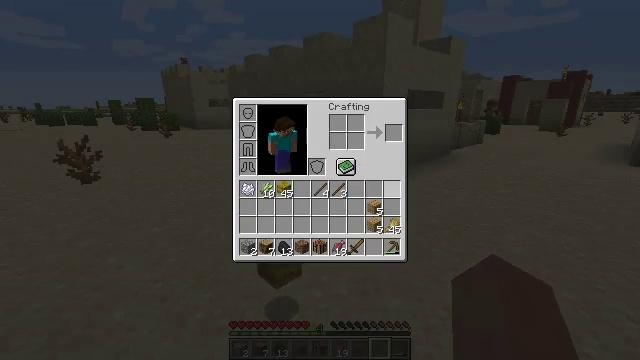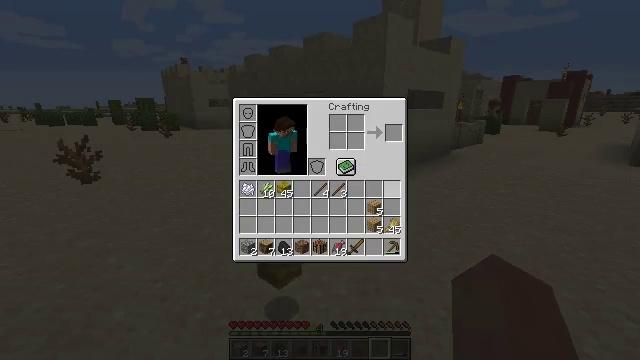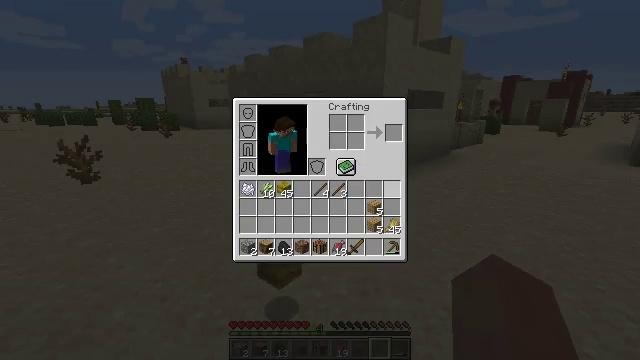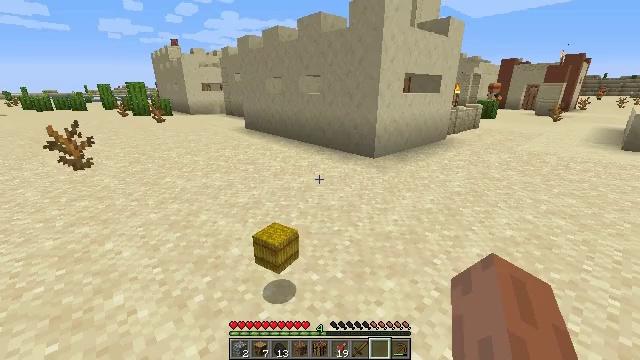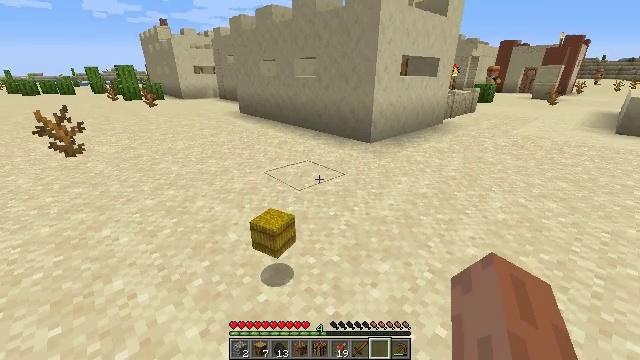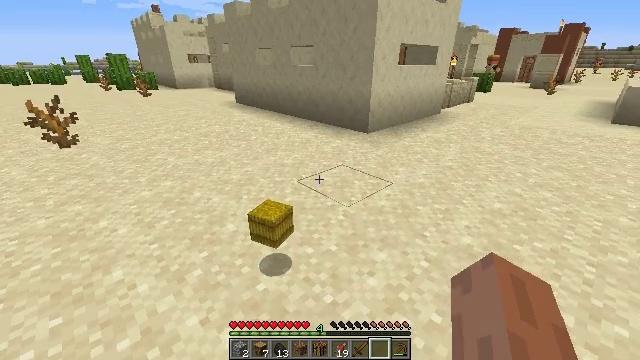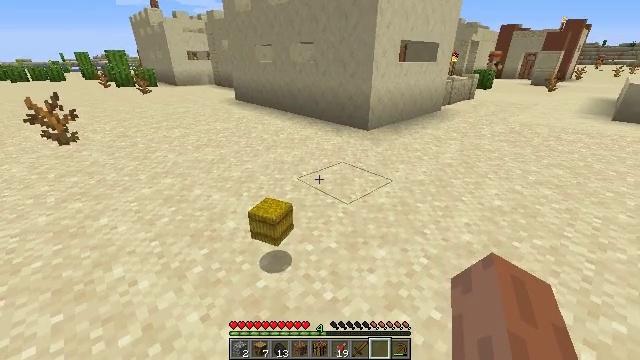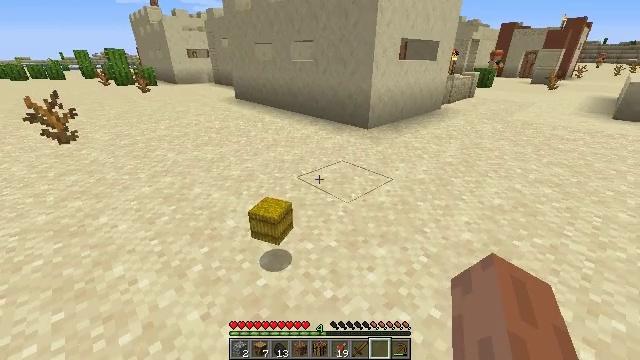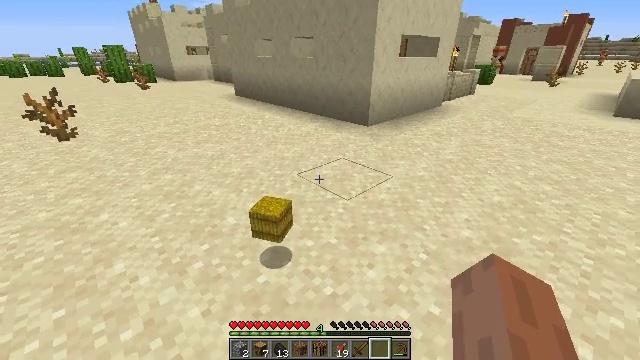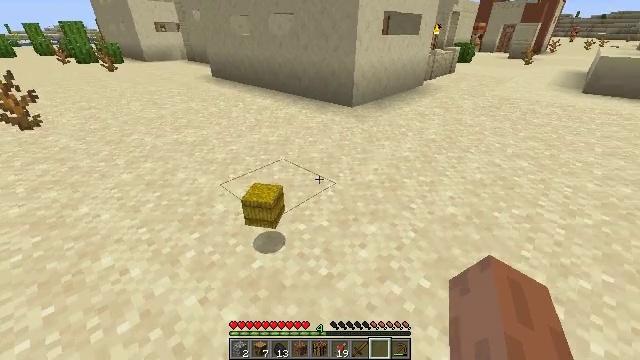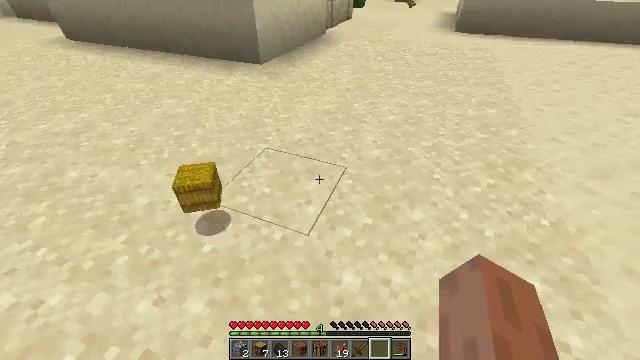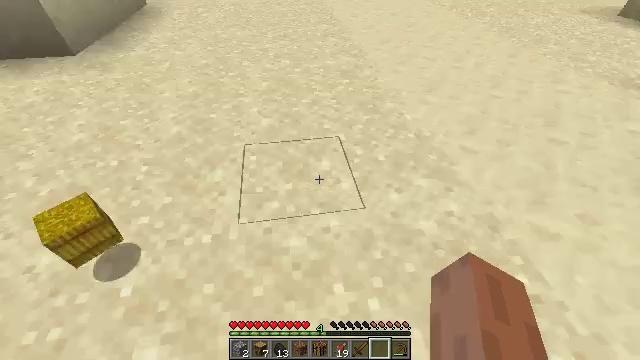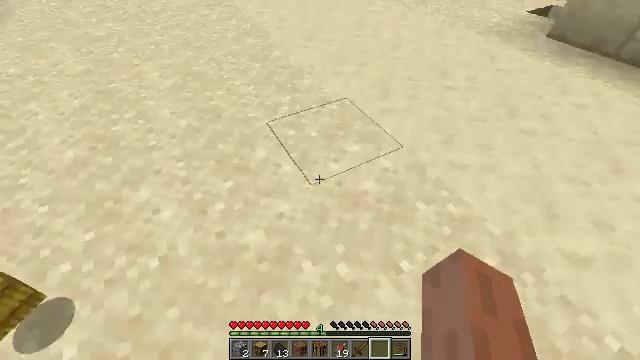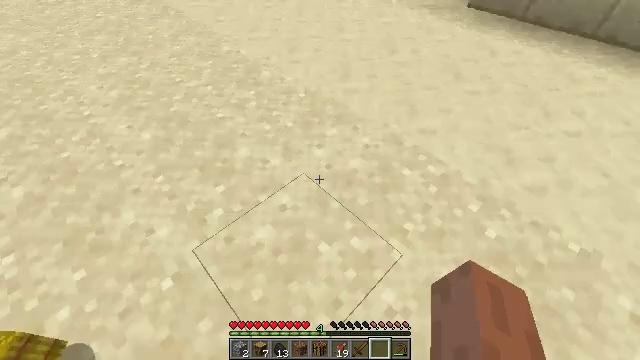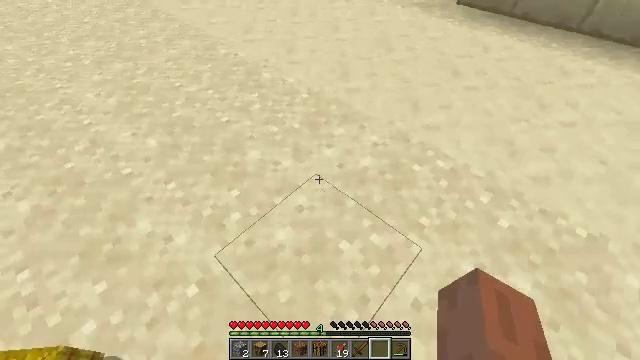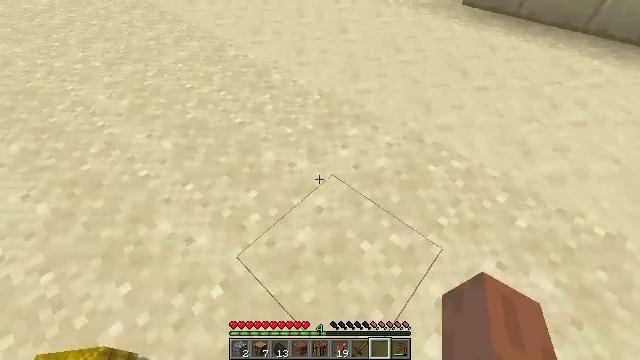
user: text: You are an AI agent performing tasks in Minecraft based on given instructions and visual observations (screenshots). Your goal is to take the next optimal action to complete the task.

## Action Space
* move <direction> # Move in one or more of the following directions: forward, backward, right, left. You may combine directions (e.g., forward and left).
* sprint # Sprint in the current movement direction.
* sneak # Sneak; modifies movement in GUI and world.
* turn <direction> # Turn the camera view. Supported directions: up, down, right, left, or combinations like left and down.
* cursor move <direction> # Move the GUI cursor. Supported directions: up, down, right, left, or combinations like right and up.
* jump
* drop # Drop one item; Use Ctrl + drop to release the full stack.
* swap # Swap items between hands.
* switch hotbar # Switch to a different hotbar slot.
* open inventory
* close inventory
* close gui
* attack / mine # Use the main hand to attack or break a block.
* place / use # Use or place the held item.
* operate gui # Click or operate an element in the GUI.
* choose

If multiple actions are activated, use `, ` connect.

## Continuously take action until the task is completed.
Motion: motion action
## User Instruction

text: Break the cyan bed to collect it.
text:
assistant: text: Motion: no_op
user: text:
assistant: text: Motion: no_op
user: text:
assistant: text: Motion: cursor move down, close inventory
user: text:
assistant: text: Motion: turn down, close inventory
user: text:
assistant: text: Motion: turn down, close inventory
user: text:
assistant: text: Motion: close inventory
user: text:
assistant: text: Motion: no_op
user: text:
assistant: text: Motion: no_op
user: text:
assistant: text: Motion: move left, turn right and down
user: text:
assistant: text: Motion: move left, turn right and down
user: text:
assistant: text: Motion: move left, turn right and down
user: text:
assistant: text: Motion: move left, turn right and down
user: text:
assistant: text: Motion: move left, turn right and down
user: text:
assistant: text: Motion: move left, turn right
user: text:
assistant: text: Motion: move left
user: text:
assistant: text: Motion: move back
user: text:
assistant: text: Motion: move back
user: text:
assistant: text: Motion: move back, turn up
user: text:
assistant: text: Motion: move back, turn up
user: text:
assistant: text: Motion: no_op
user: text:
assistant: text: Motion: turn right
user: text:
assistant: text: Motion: turn right and down
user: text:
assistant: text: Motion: turn right and down
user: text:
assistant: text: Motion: no_op
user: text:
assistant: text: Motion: turn up
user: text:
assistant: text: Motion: turn left and up
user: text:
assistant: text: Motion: turn left and up
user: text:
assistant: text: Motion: move forward, turn left and up
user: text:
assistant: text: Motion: move forward
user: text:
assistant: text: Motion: move forward